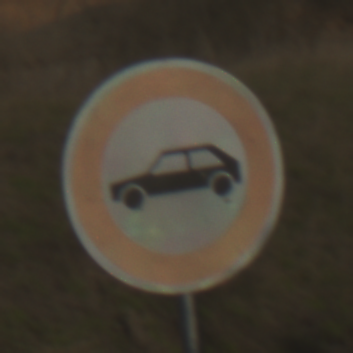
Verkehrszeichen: VerbotPersonenkraftwagen
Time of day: MorningAfternoon
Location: Outdoor (Nature)
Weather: Clear
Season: NotSpecified
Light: Natural